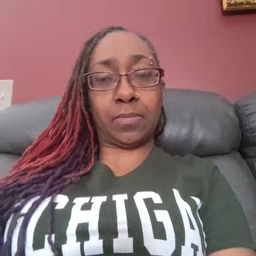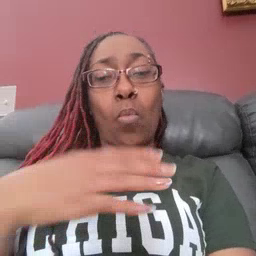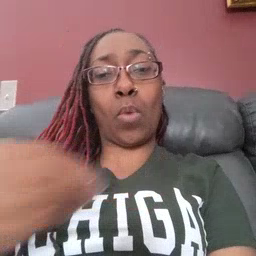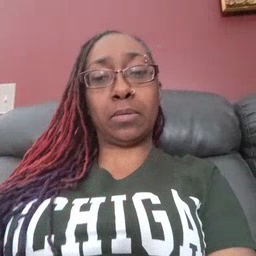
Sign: white